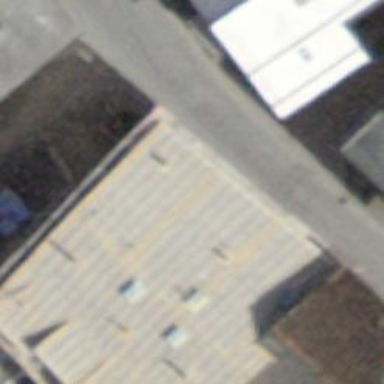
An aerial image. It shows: Convenience shop.